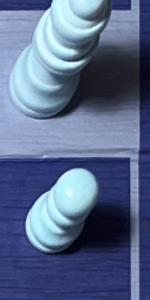
Label: Pawn_White